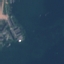
Land use / land cover class: SeaLake